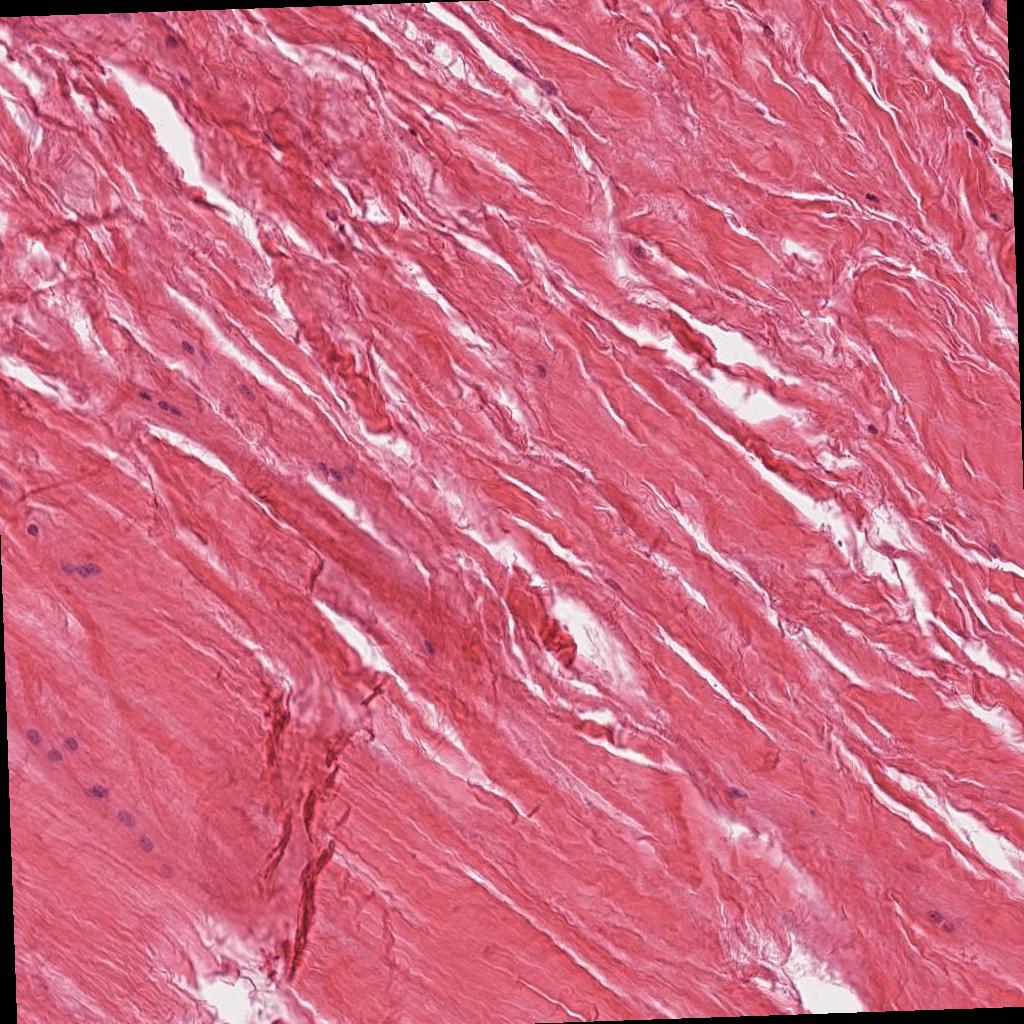
Label: Non-Tumor